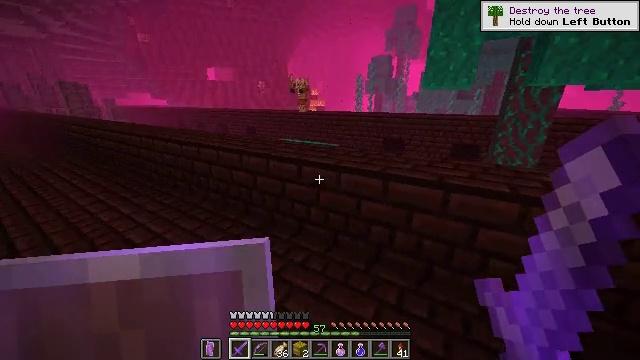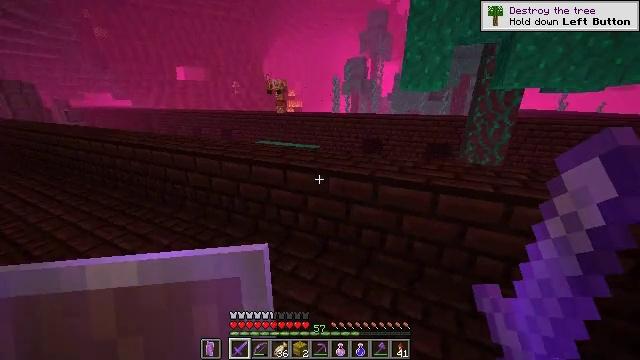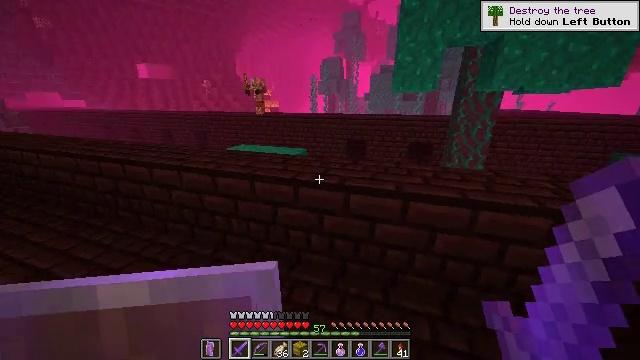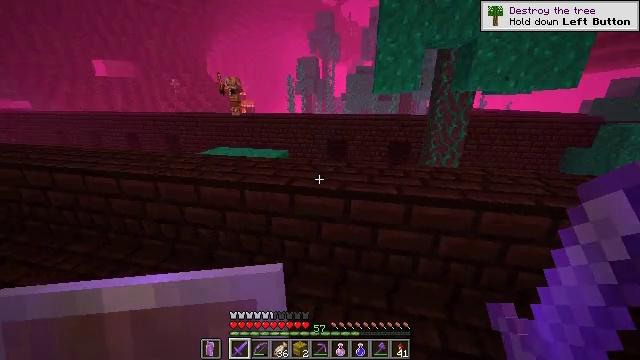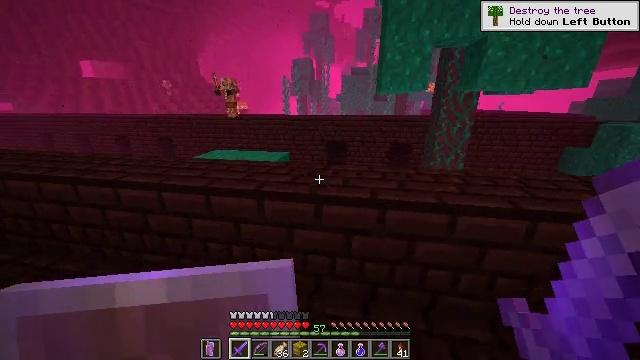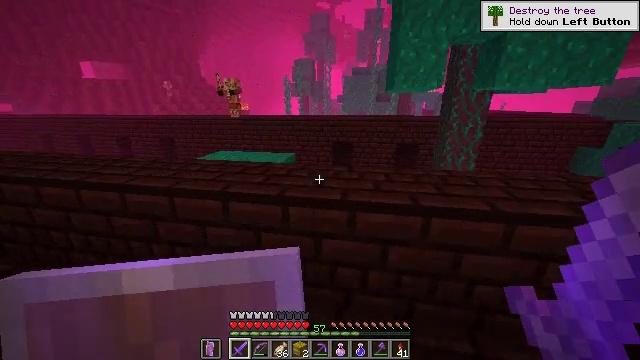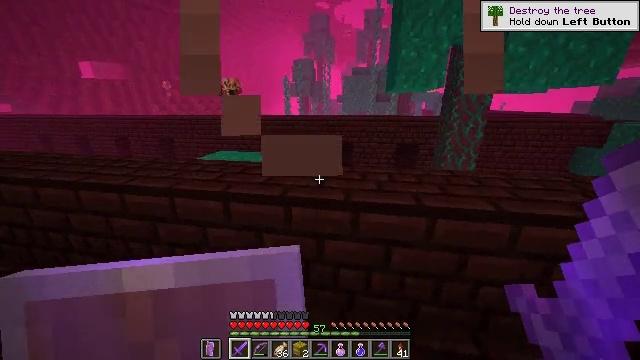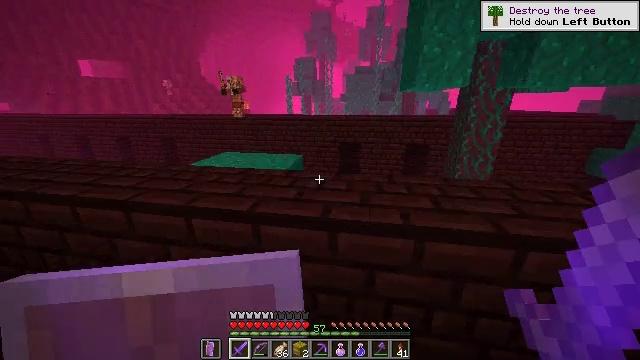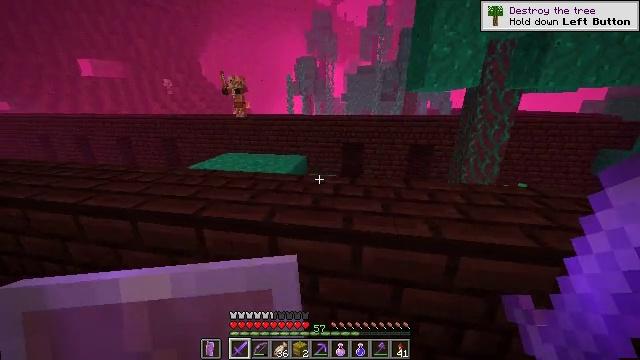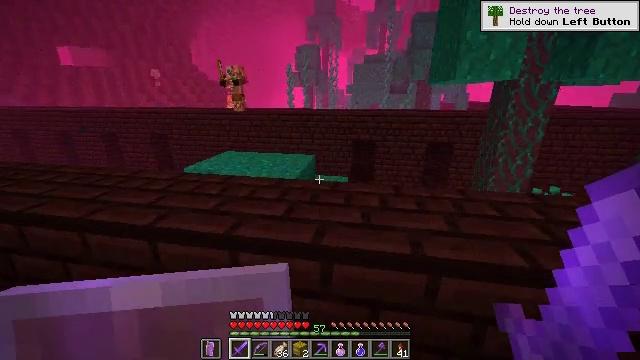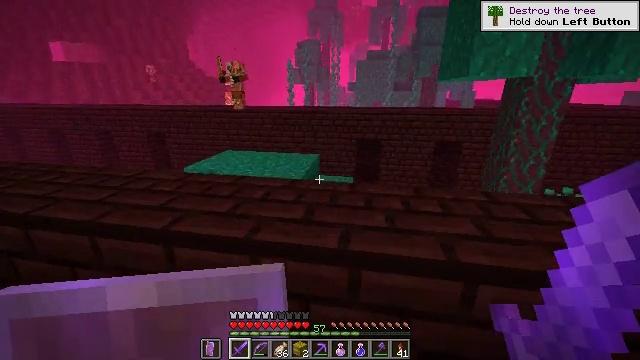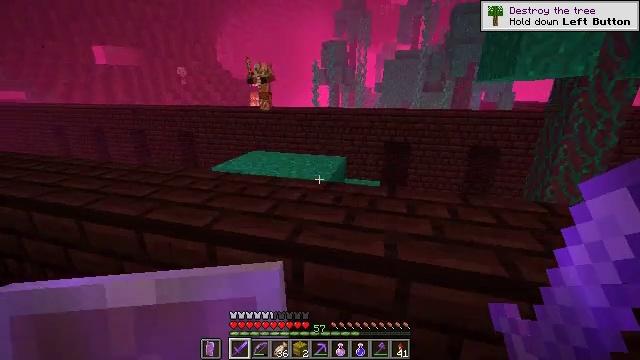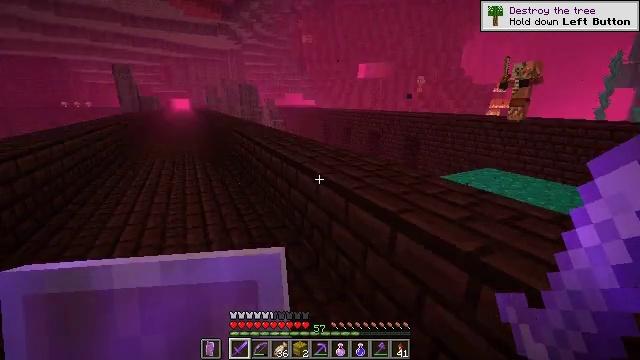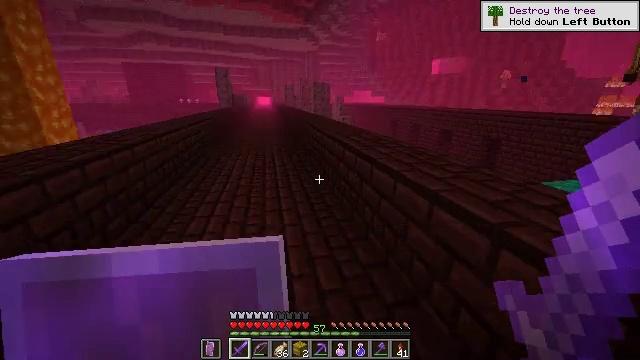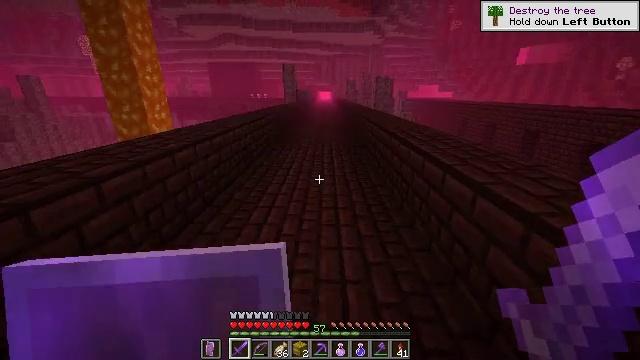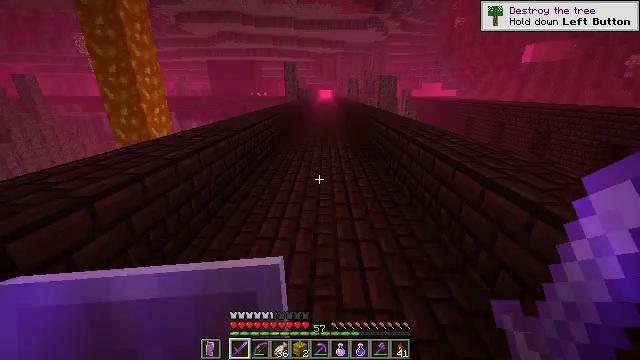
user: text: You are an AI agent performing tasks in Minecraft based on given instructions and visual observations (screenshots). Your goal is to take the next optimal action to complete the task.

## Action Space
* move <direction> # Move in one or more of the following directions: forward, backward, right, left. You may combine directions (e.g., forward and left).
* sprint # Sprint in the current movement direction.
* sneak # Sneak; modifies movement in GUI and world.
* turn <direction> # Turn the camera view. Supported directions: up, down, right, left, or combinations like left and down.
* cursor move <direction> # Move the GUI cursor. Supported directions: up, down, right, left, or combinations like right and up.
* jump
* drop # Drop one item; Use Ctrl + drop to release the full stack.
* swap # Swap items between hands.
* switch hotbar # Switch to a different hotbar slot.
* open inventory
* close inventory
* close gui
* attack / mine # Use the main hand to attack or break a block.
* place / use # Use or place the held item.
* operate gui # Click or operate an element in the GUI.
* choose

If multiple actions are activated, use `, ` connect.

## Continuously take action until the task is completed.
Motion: motion action
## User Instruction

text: Kill a magma cube.
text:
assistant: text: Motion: move forward and move left, sprint, turn right
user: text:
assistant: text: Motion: move forward and move left, sprint, turn right
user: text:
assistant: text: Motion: move forward and move left, sprint, turn right
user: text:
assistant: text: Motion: move forward and move left, sprint, turn right
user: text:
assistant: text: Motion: move forward and move left, sprint
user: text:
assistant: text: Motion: move forward and move left, sprint
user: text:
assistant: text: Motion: move forward and move left, sprint
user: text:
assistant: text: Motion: move left, sprint
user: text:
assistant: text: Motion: move left, sprint
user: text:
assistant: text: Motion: move left, sprint
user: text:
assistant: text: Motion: move left, sprint, turn left
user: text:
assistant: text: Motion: move forward and move left, sprint, turn left and up
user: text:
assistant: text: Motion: move forward and move left, sprint, turn left and down
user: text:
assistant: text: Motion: move forward and move left, sprint, turn left and down
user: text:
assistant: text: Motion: move forward and move left, sprint
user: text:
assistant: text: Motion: move forward and move right, sprint
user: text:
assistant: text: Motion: move forward and move right, sprint
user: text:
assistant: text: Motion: move forward and move right, sprint
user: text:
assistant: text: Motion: move forward and move right, sprint, turn left
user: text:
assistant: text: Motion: move forward and move right, sprint, turn left
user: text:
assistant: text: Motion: move forward, sprint
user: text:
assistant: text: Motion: move forward, sprint
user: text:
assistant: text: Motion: move forward, sprint
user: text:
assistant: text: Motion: move forward, sprint
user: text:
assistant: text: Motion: move forward, sprint
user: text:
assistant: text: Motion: move forward, sprint
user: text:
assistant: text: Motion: move forward, sprint
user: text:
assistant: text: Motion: move forward, sprint
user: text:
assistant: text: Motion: move forward, sprint
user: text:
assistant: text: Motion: move forward, sprint